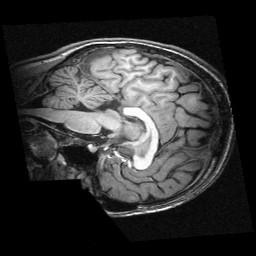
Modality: T1w
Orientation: sagittal
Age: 14
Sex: male
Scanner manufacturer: siemens
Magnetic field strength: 3 T
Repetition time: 2.3 s
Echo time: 0.00336 s